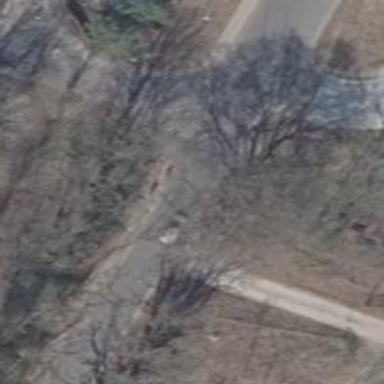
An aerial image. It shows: Unclassified road with asphalt surface.